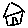
Label: house